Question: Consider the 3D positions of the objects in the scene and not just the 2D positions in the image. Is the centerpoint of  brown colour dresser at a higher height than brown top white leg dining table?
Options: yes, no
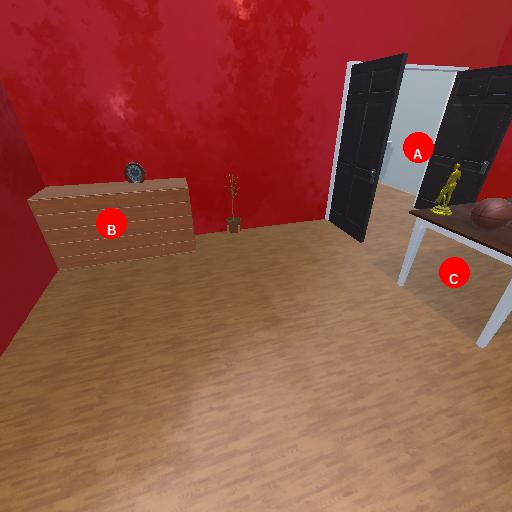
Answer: yes